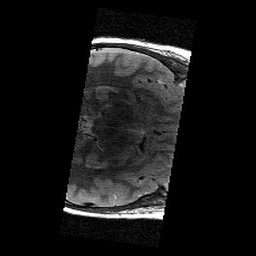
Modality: T2w
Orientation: axial
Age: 10
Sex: male
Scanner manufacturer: siemens
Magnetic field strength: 3 T
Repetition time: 9.23 s
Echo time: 0.067 s